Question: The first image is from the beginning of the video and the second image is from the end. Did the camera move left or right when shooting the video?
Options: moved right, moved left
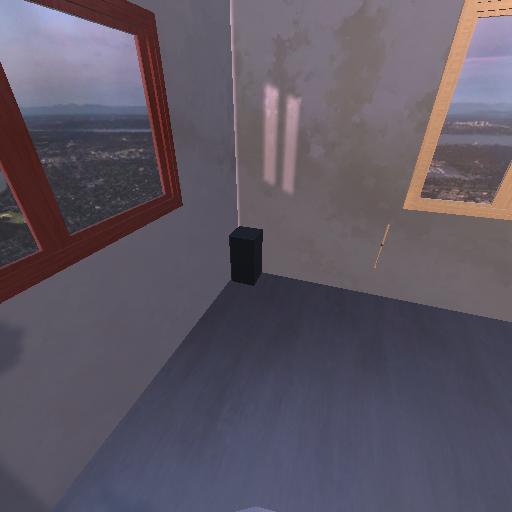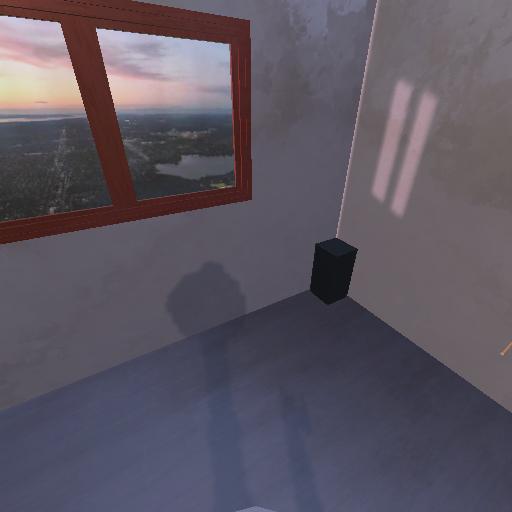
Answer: moved right